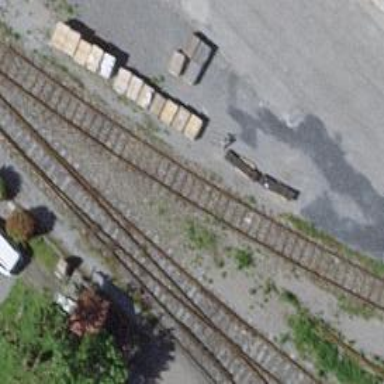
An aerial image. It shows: Railway yard with one track in service.